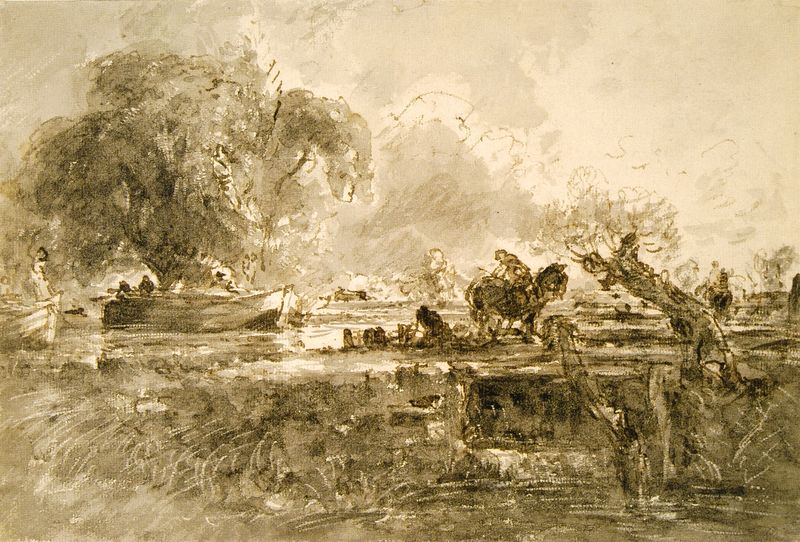
Titel: First Study for 'The Leaping Horse'
Künstler: John Constable
Standort: London
Institution: British Museum
Schlagwörter: baum, berg, blätter, dunkel, feder, gemälde, gewitter, himmel, laub, mann, schatten, wasser, weiß, wolken, aquarell, bäume, cezanne, fluss, frauen, grün, landschaft, menschen, ocker, see, teich, ufer, äste, braun, frau, grau, hell, holz, kleid, kreide, licht, männer, schwarz, skizze, strasse, zeichnung, gras, tier, tiere, weg, wiese, wolke, beige, tanz, faru, mensch, steine, ast, baumstamm, feld, gräser, halme, horizont, natur, schilf, spiegelung, stamm, vögel, weide, weite, wind, zweige, brücke, büsche, gewässer, rauch, sträucher, treidelweg, pflanzen, england, arbeit, bauern, boot, boote, kahn, pferd, pferde, reiter, weiher, reiten, schiff, schiffe, wellen, papier, zwei, fischer, schiffer, acker, ernte, berge, gebirge, grafik, graphik, tag, monochrom, ziehen, sepia, arbeiter, kähne, böschung, wehr, constable, kutter, sturm, stämme, wetter, bauer, wei, laviert, tusche, weiden, fischerboote, kohle, druck, radierung, stich, schwarzweiß, lauf, angel, entwurf, pinsel, kohlezeichnung, litographie, fahren, einfarbig, moor, ross, brauntöne, grünlich, umbra, pflug, pflügen, stumpf, baumstumpf, treidelpfad, lavierung, fischen, hell dunkel kontrast, tuschezeichnung, kringel, mischtechnik, schleuse, holzboote, treidler, treilen, gehoben, bestellen, brandenburg, flußufer, zugtiere, plügen, aussaat, treideln, kopfweide, wasserlandschaft, aussat, häume, weiss gehoben